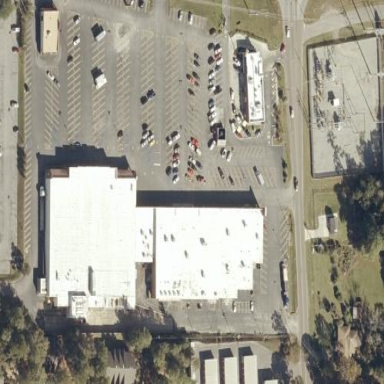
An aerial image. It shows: Retail area.